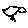
Label: bird